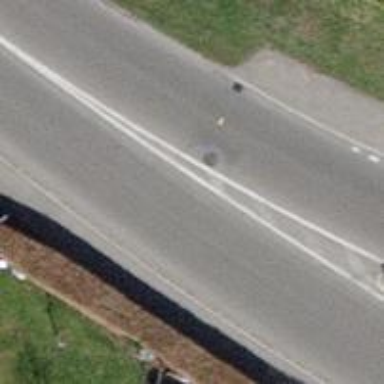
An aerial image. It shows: Road with traffic signals.